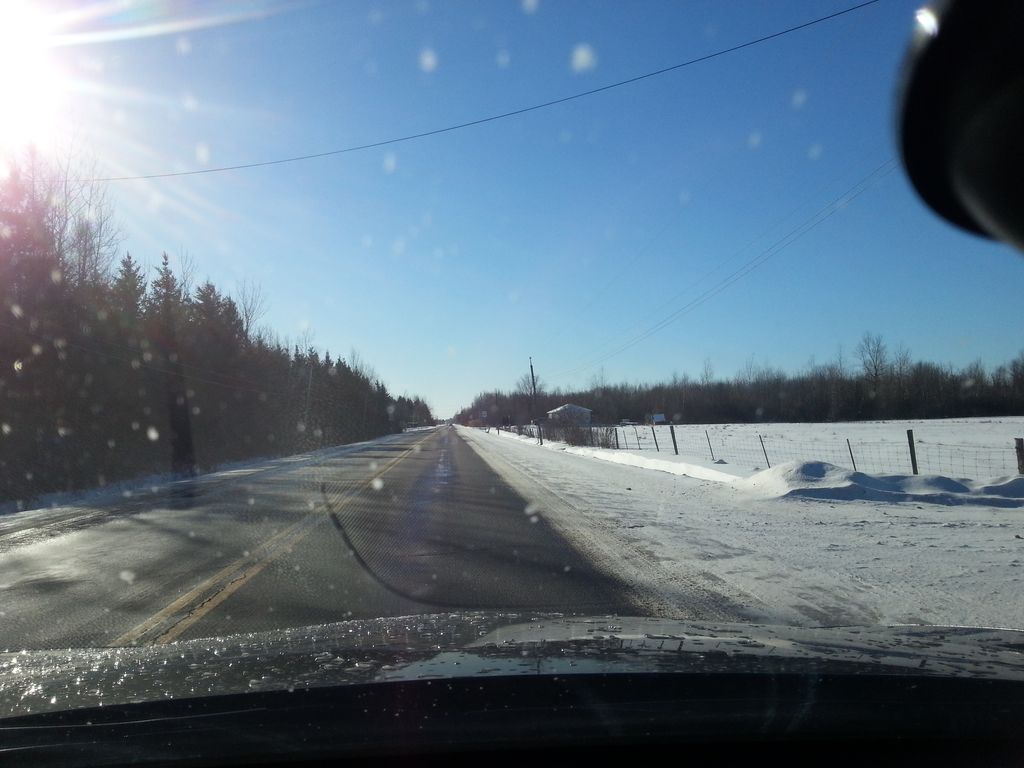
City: ottawa-gatineau